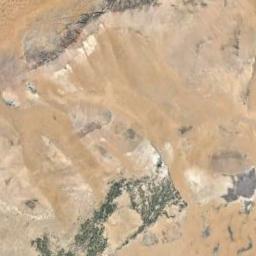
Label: desert